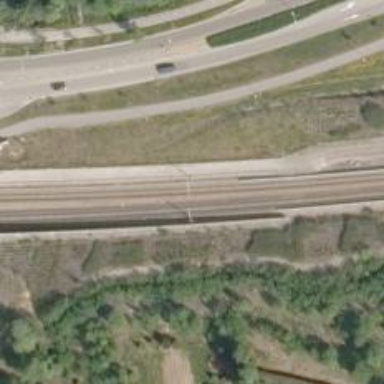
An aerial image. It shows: Railway signal supported by catenary mast.